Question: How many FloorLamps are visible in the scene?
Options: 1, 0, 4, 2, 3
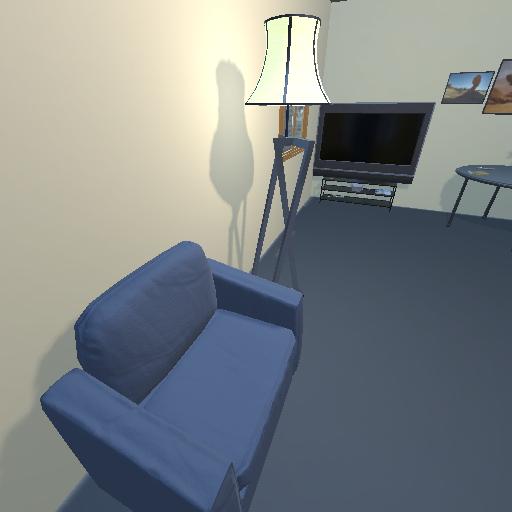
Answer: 1